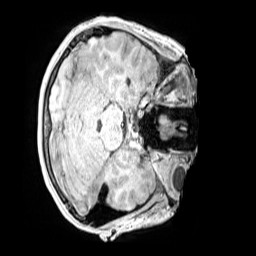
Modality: MP2RAGE
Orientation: axial
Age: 11
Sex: male
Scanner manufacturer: siemens
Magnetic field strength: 3 T
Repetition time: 4 s
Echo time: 0.00299 s